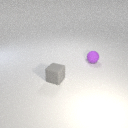
small gray rubber cube in front of small purple rubber sphere